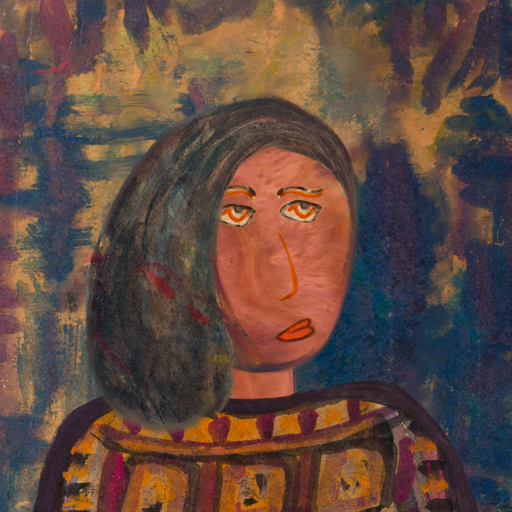
Background: InTheSun, Head And Neck Side: Mother_And_Son_Mother, Face Side: Experience, Bust: Doll, Hair Side: Gypsy_Mother, Head Accessory: Blank, Second Necklace: Blank, Necklace: Blank, Baby: Blank